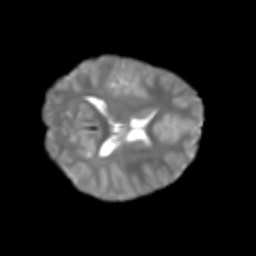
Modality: T2w
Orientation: axial
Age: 7
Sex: male
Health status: healthy